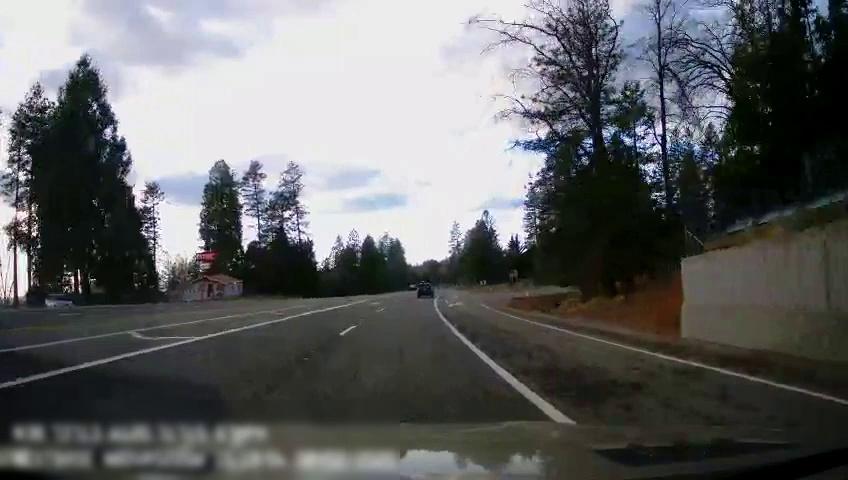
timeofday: Day
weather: Cloudy
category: Drivable Space
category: Vehicles | SUV
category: Lanes | Alternate Lane
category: Lanes | Opposite Lane
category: Lanes | Alternate Lane
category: Lanes | Alternate Lane
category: Lanes | Current Lane
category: Lanes | Alternate Lane
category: Lanes | Alternate Lane